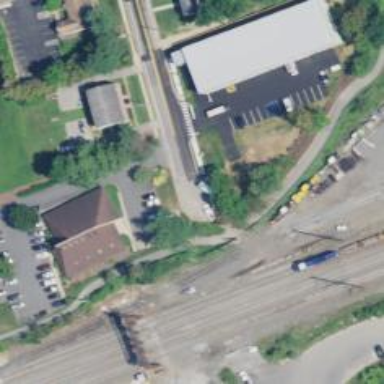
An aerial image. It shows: Railway siding with rails.